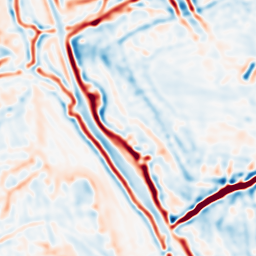
Category: multiscale
Decomposition family: log
Decomposition parameters: sigma: 3
Upsampling method: bilinear
Upsampling parameters: scale: 4
Upsampling scale: 4